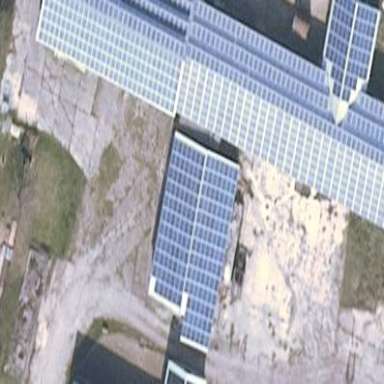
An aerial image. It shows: Solar photovoltaic panel generating electricity. It is small installation located on building.